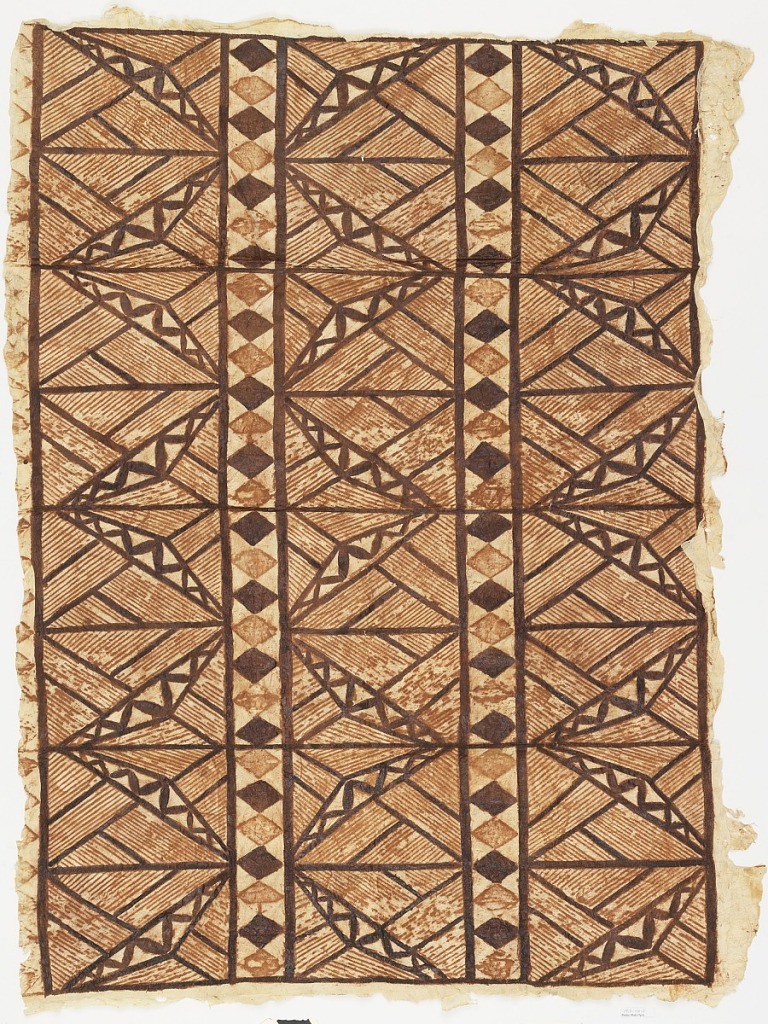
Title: Bark cloth
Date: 19th or early 20th century
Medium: mulberry tree bark (Broussonetia papyrifera); tapa Technique: beaten bark fiber, rubbed and hand painted Label: beaten and rubbed Broussonetia bark, hand-painted
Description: Large panel of tapa cloth. Thick white fabric made from beaten bark, painted in rust and brown in design of three rows of rectangles enclosing striated angular forms. Rows are divided by stripes of diamond pattern.